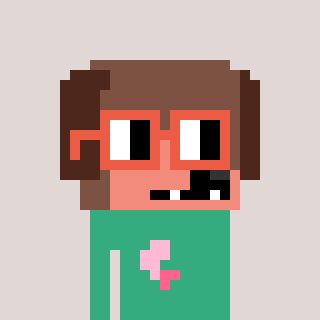
a pixel art character with square orange glasses, a dog-shaped head and a teal-colored body on a warm background